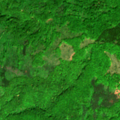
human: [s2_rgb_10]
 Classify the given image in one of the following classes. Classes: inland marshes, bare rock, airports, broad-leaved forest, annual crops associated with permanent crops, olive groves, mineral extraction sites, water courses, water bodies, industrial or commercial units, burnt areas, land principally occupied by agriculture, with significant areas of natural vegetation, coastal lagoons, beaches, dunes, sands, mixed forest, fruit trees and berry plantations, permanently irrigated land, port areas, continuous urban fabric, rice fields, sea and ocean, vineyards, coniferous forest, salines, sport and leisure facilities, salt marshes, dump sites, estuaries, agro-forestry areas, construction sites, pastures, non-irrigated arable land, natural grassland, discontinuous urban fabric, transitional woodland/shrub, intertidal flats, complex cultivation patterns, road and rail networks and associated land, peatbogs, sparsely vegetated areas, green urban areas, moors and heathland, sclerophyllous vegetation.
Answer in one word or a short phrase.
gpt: land principally occupied by agriculture, with significant areas of natural vegetation, broad-leaved forest, mixed forest